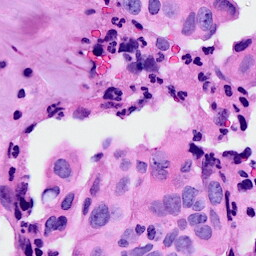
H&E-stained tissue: Breast